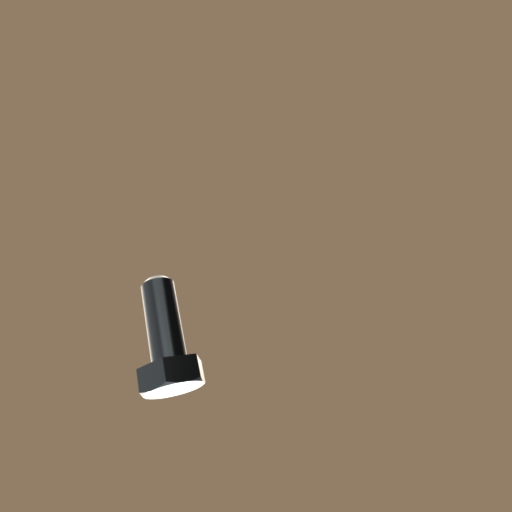
Label: bolt